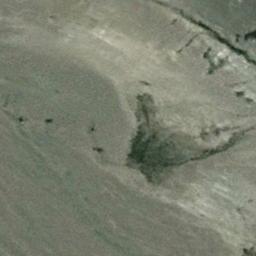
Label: desert